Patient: sex M, age 81
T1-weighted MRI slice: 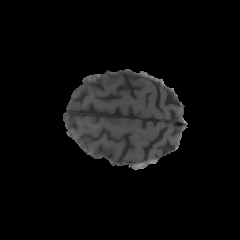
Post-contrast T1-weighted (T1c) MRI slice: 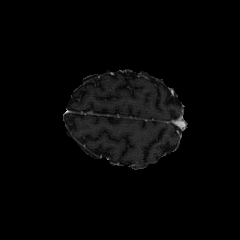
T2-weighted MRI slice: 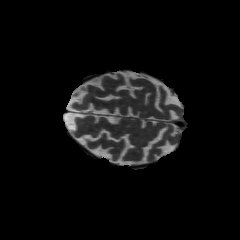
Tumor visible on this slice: no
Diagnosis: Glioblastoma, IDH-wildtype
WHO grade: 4